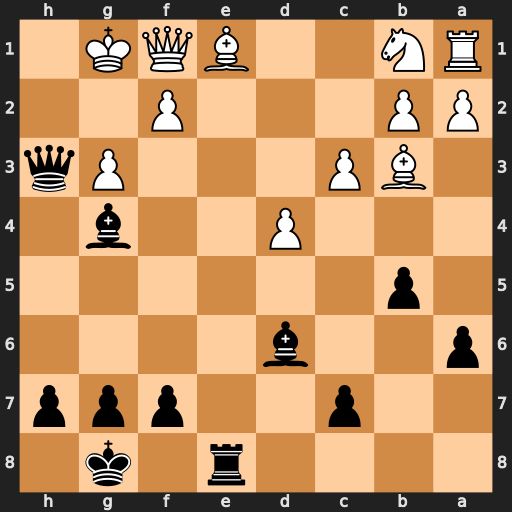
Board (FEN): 4r1k1/2p2ppp/p2b4/1p6/3P2b1/1BP3Pq/PP3P2/RN2BQK1
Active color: b
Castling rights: -
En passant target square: -
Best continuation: Qxf1+ Kxf1 Bh3+ Kg1 Rxe1+